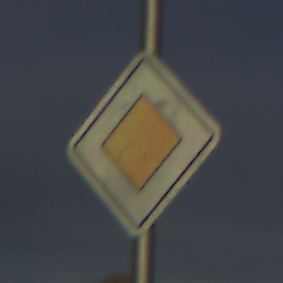
Verkehrszeichen: Vorfahrtsstrasse
Umgebung: Outdoor, Nature
Tageszeit: SunriseSunset
Wetter: PartlyCloudy
Licht: Natural
Jahreszeit: NotSpecified
Kontrast: HighContrast